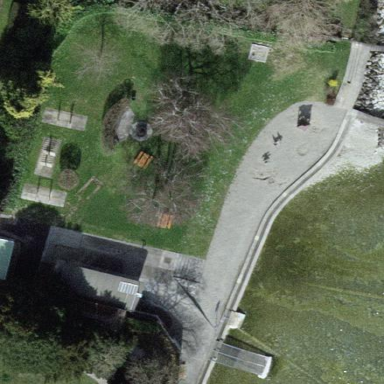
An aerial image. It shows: Lovely park for leisure and relaxation.